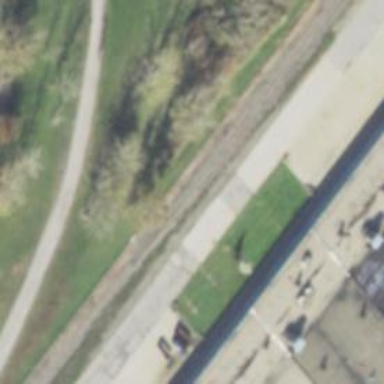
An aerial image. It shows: Rail spur service.